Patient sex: M
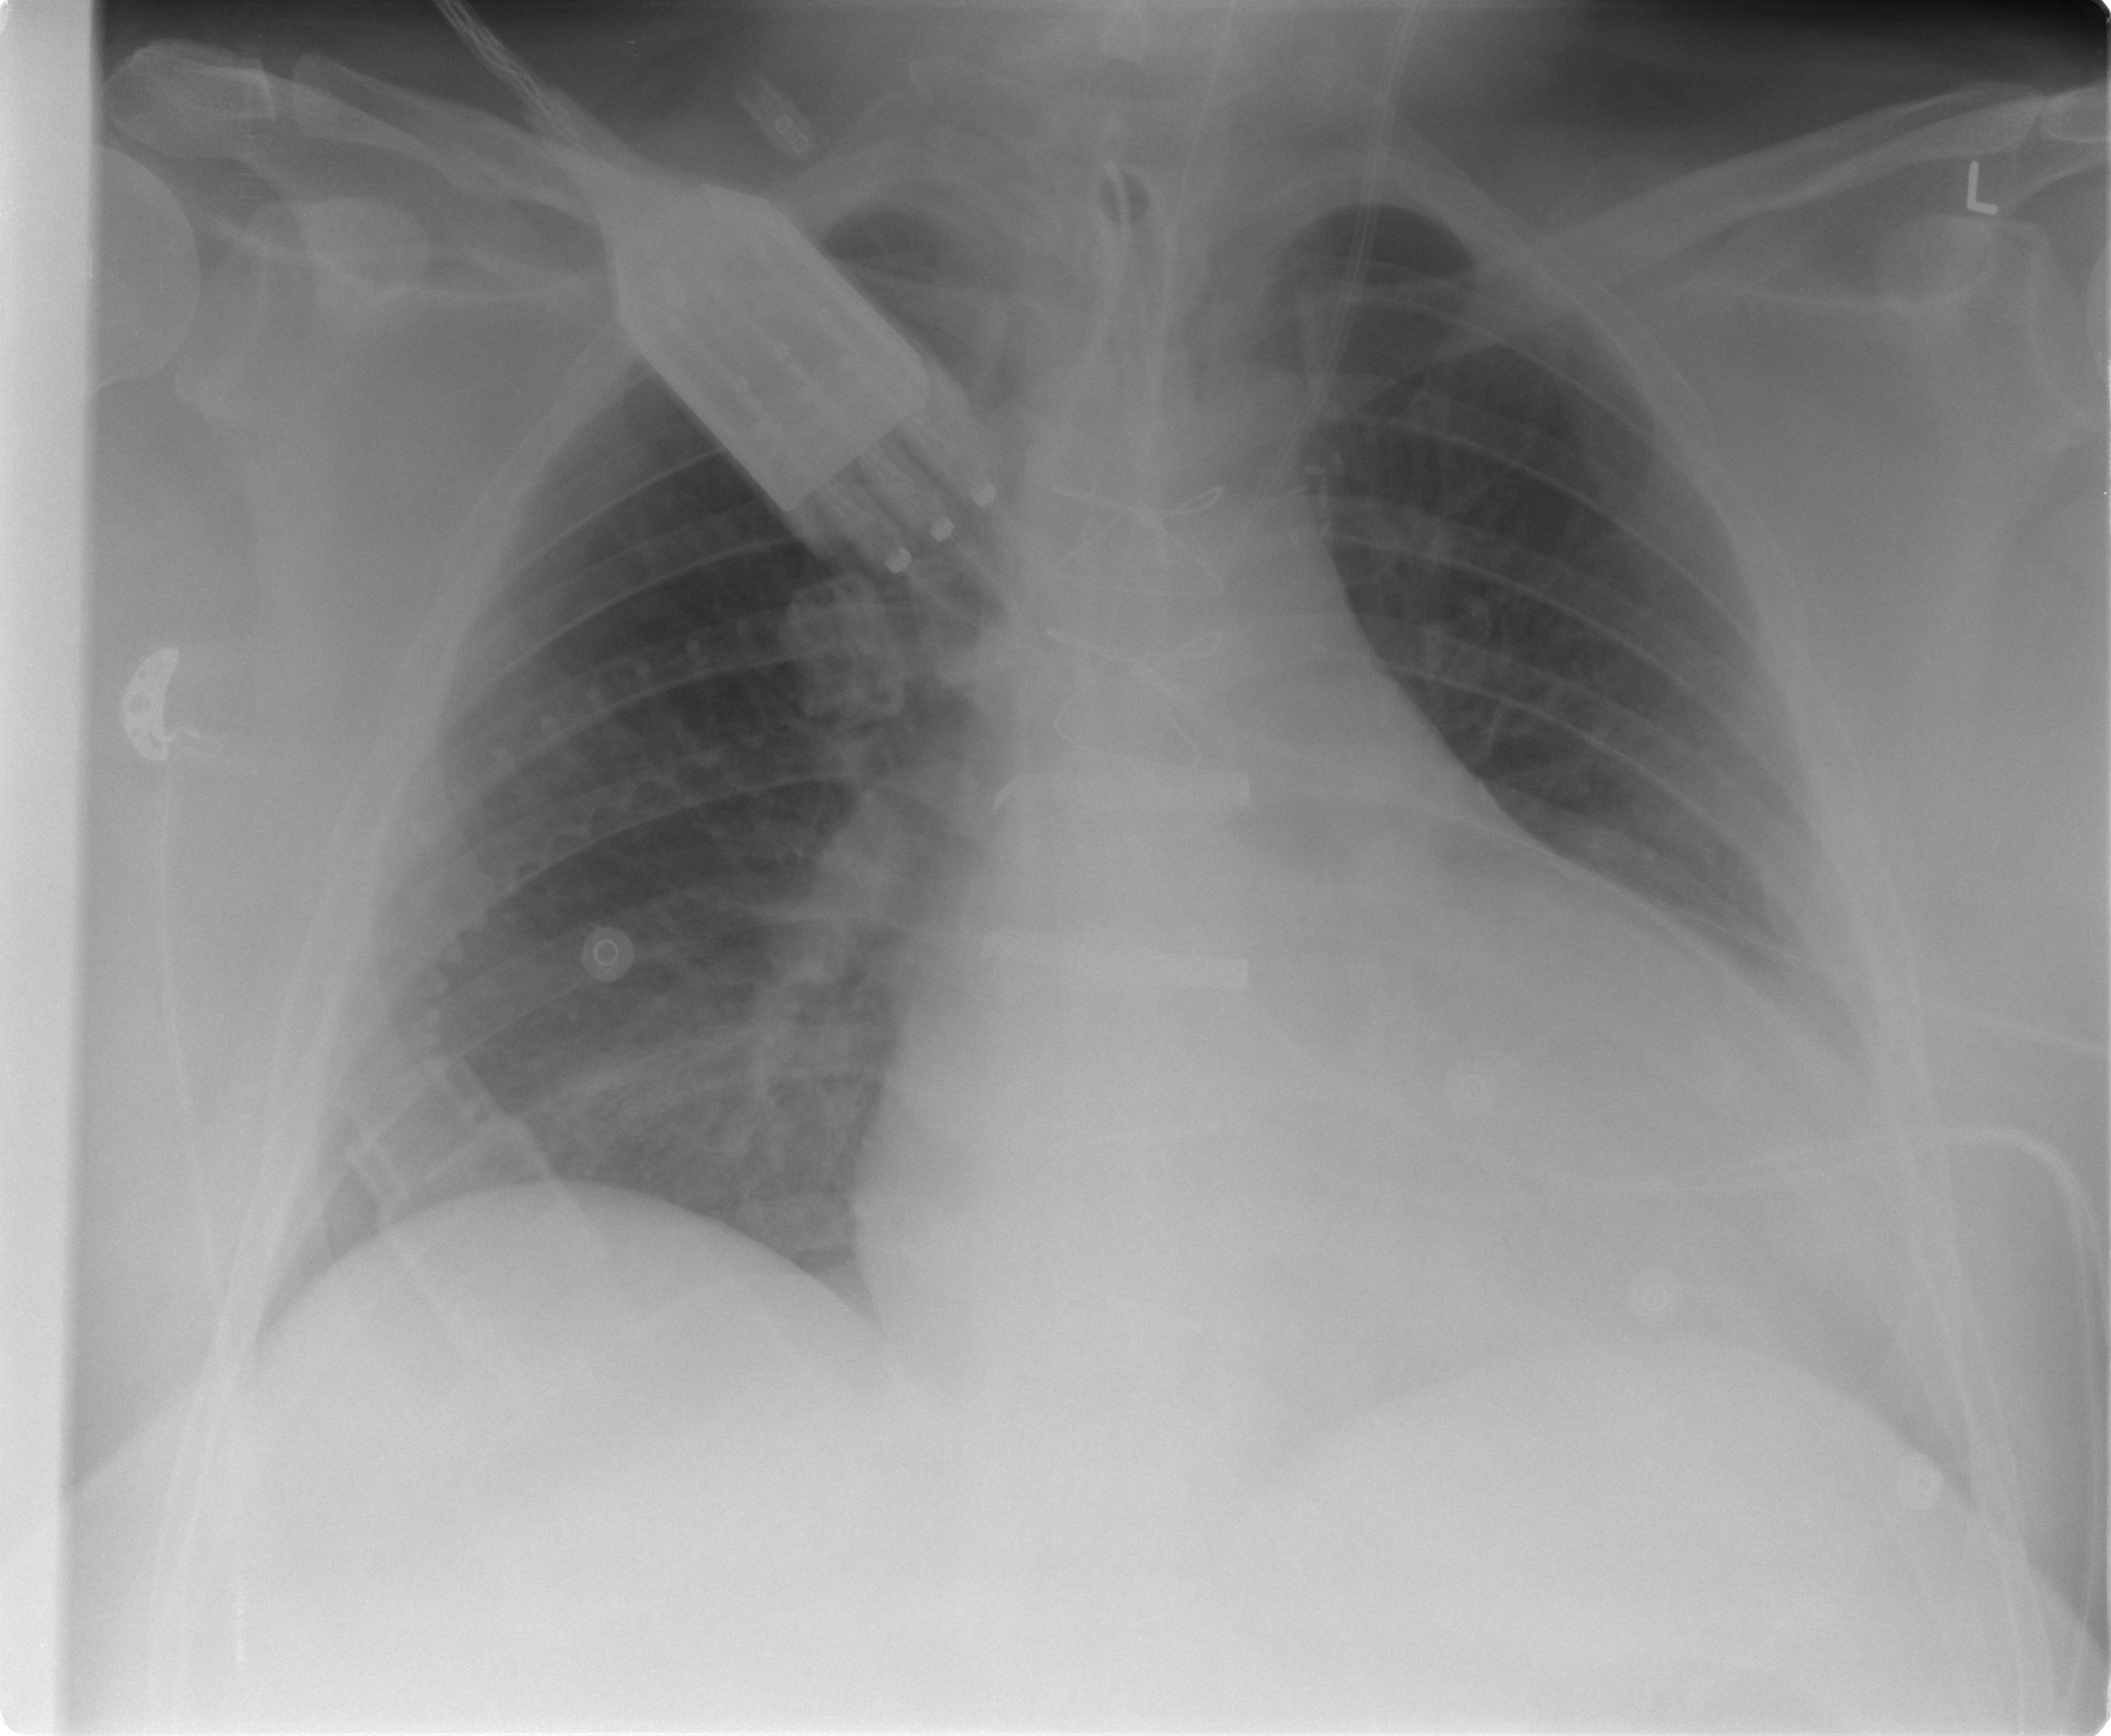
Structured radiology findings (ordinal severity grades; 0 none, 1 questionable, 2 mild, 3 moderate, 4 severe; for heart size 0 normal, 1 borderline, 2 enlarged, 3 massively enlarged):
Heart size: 3
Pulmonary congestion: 1
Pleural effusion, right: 0
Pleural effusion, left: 1
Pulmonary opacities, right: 0
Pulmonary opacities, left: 0
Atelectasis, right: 0
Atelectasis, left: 2